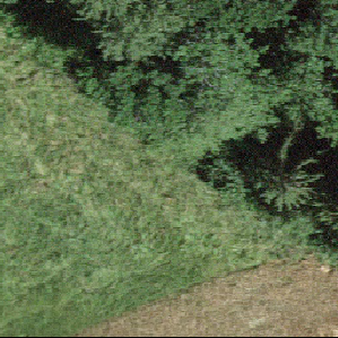
Label: other